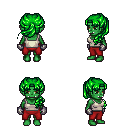
a pixel art fantasy rpg character, female body template, orc, green skin, white pirate shirt, red pants, green princess hairstyle, metal gloves, four views (front, back, left, right), 2x2 character sprite sheet, small pixel art, hard edges, no anti-aliasing